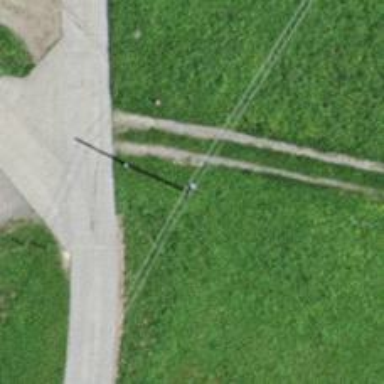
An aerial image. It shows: Power pole.